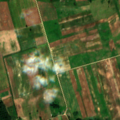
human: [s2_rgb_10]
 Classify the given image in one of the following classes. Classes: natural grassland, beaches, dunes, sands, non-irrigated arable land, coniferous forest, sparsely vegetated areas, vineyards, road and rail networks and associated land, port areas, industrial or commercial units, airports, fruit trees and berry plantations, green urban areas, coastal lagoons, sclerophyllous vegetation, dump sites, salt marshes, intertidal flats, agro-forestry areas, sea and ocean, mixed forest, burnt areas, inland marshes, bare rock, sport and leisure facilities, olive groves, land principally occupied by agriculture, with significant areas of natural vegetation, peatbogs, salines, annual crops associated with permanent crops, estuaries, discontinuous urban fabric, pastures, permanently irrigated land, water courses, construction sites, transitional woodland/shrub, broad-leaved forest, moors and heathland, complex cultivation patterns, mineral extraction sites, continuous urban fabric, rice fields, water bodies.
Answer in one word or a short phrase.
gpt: non-irrigated arable land, complex cultivation patterns, land principally occupied by agriculture, with significant areas of natural vegetation, mixed forest